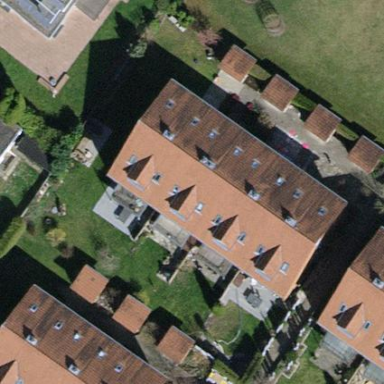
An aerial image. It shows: Building with tiled roof.